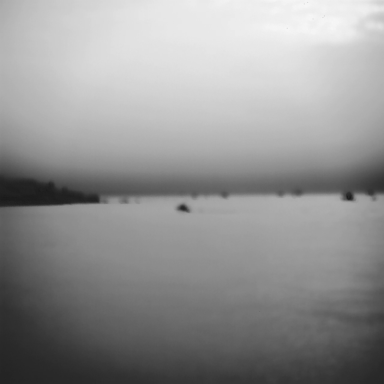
There are two objects shown in the infrared image, including a canoe, and a bulk_carrier.